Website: walmart
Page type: customer-info-address
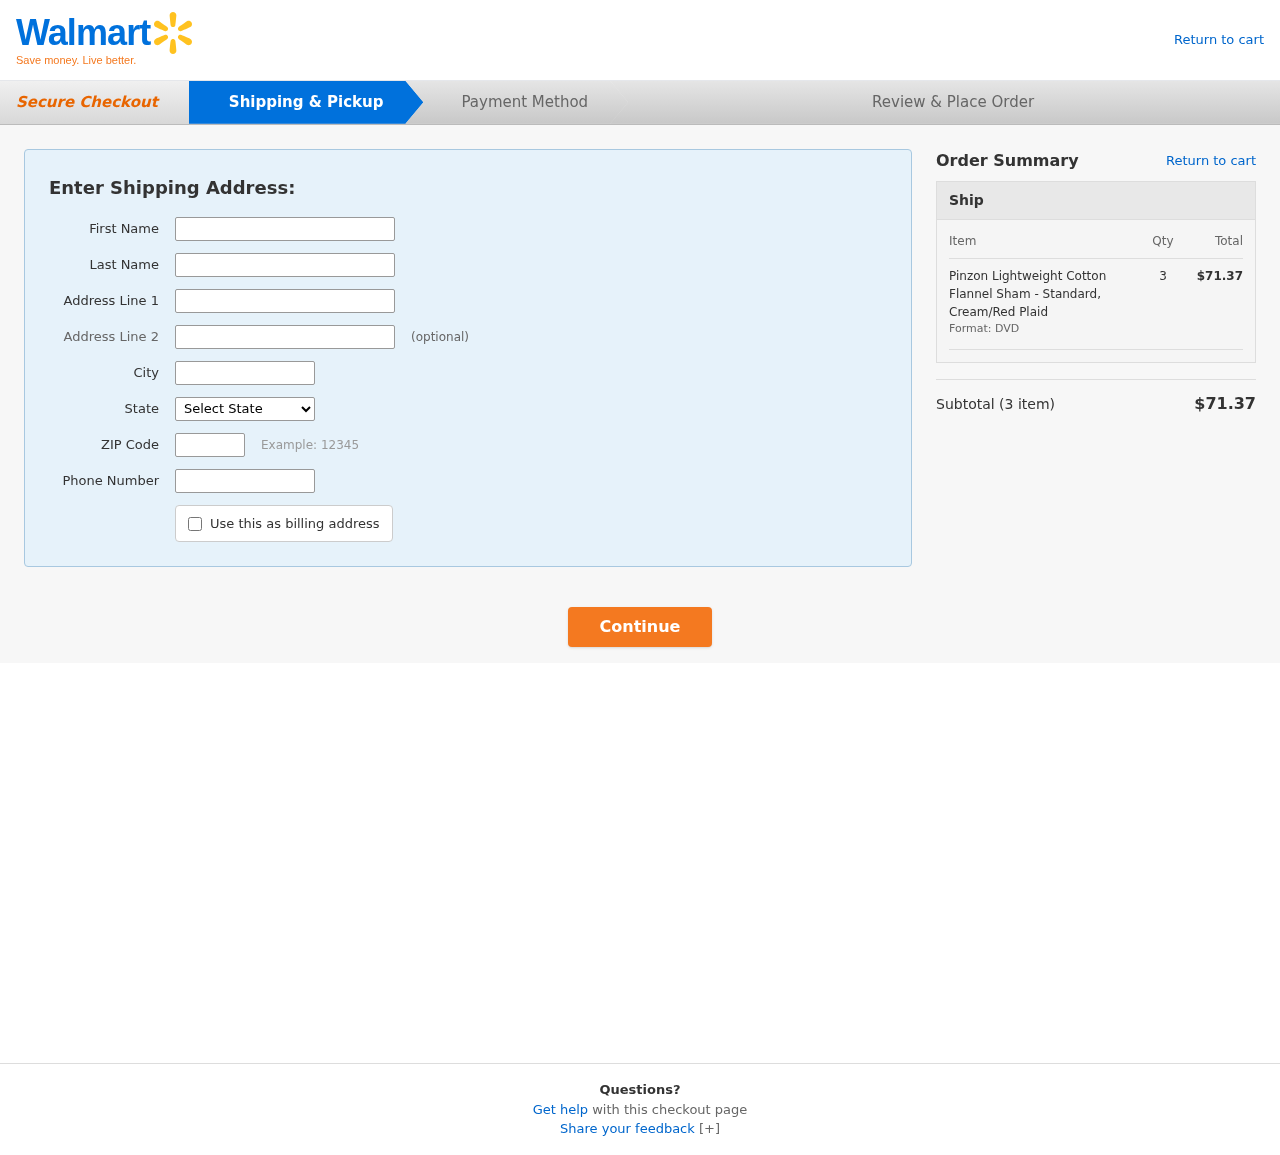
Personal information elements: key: PII_CITY
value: Port Loristad
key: PII_FIRSTNAME
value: Dana
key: PII_LASTNAME
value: Jones
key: PII_PHONE
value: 4845922145
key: PII_POSTCODE
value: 74482
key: PII_STATE
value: Indiana
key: PII_STREET
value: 7645 Dylan Light Apt. 358
Product elements: key: PRODUCT1_NAME
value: Pinzon Lightweight Cotton Flannel Sham - Standard, Cream/Red Plaid
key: PRODUCT1_QUANTITY
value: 3
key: PRODUCT1_LINE_TOTAL
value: $71.37
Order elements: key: ORDER_NUM_ITEMS
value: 3
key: ORDER_SUBTOTAL
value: $71.37